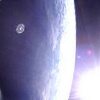
Label: sunburn